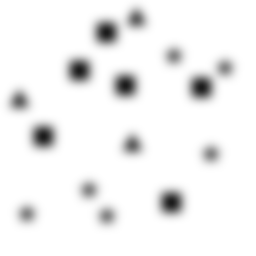
Squares: 6
Triangles: 3
Stars: 6
Total shapes: 15